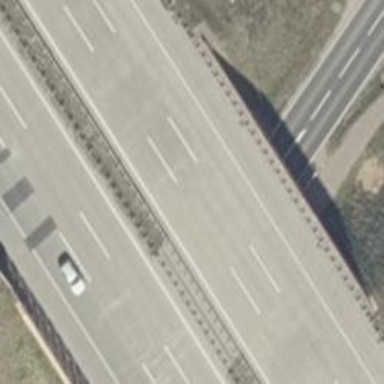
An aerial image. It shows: Concrete bridge over motorway.